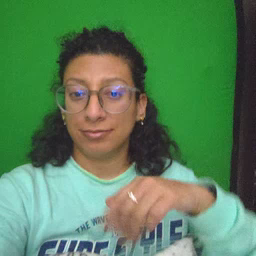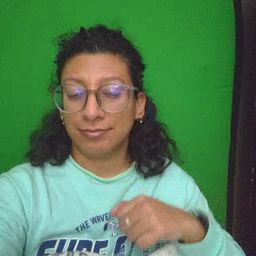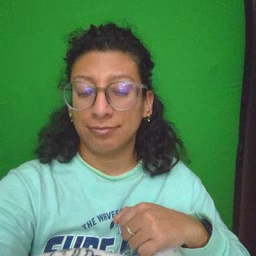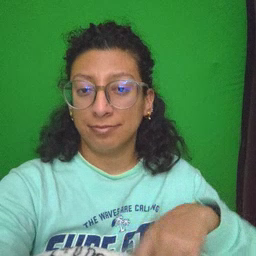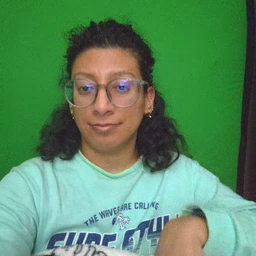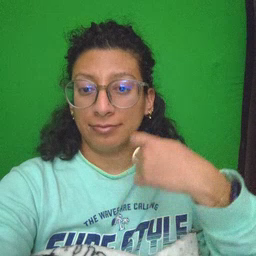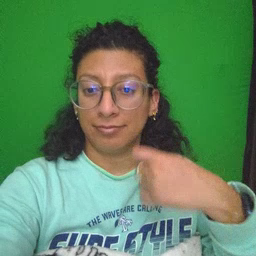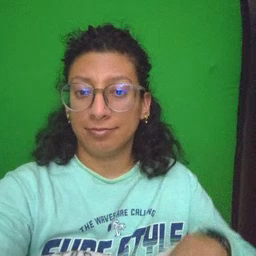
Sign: zipper